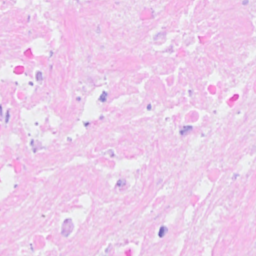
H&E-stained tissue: Breast